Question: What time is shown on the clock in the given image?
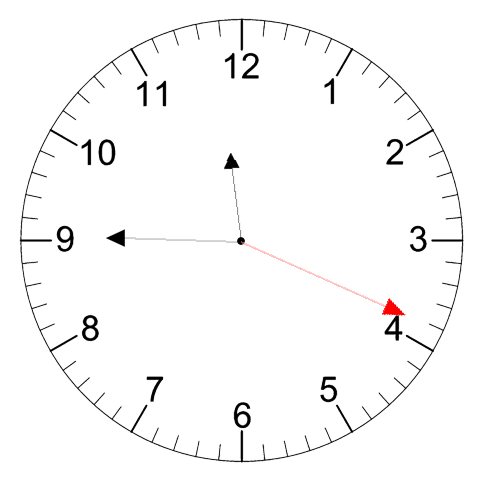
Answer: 11:45:19